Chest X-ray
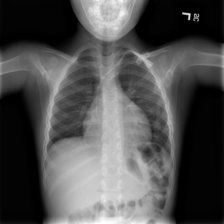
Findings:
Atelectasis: negative
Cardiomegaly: negative
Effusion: negative
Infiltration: negative
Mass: negative
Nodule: negative
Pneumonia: negative
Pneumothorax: negative
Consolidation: negative
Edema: negative
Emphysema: negative
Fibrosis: negative
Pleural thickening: negative
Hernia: negative